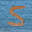
Label: 5